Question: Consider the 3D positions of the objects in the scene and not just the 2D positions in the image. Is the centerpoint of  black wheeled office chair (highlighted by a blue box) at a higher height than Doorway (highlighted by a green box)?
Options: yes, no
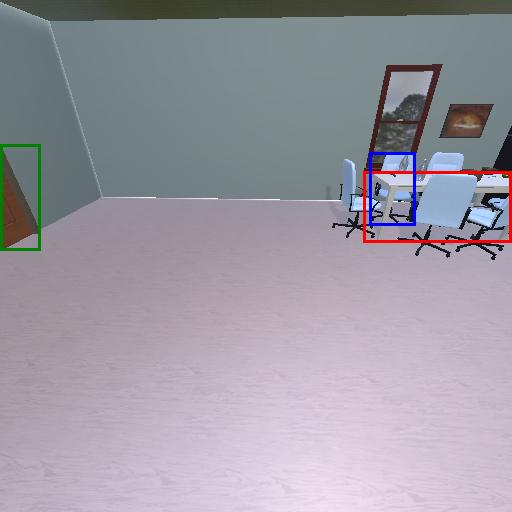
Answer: yes